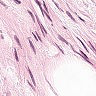
Metastatic tissue present: no